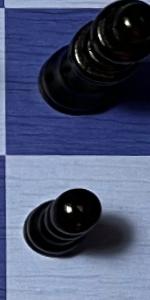
Label: Pawn_Black